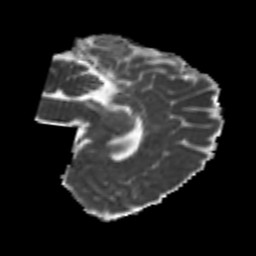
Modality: MD
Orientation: sagittal
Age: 20
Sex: female
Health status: healthy
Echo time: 0.074 s